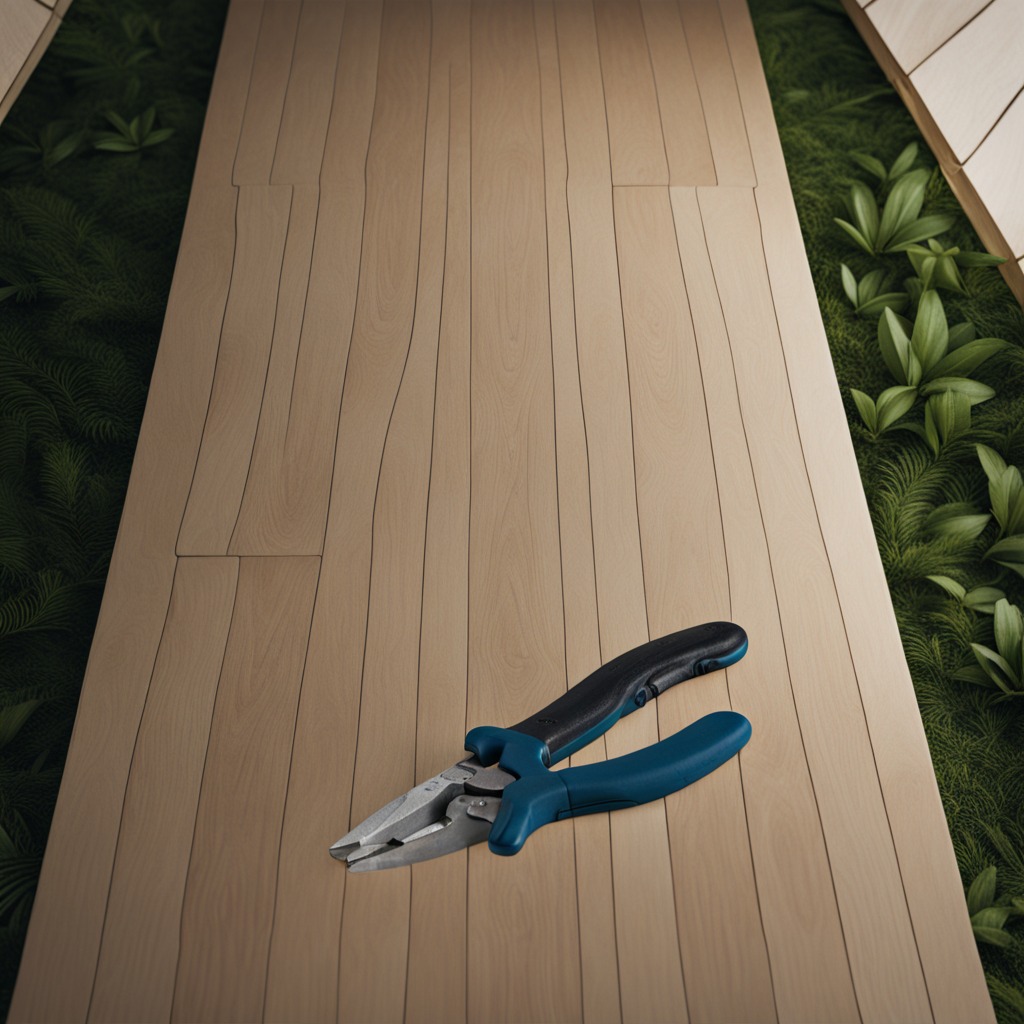
A plier is lying on a wooden table inside a jungle field workshop tent.